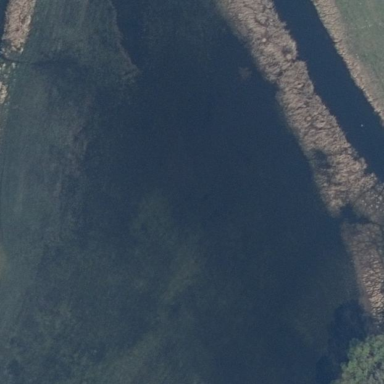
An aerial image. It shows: Wetland area characterized by wet meadow.